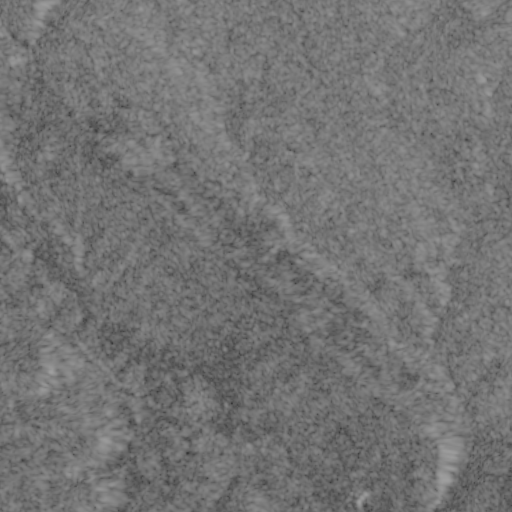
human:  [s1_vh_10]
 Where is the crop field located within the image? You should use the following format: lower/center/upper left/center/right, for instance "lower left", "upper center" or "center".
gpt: The crop field is located in the lower left of the image.
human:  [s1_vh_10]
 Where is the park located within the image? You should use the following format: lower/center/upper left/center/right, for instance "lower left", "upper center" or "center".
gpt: The park is located in the lower left of the image.
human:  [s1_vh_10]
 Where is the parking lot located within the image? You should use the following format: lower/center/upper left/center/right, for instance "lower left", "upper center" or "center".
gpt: The parking lot is located in the lower left of the image.
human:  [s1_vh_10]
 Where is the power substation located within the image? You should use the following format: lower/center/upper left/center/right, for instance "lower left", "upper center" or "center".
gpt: The power substation is located in the upper left of the image.
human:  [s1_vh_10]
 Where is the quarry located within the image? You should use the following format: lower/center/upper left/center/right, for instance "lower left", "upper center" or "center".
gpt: The quarry is located in the lower right of the image.
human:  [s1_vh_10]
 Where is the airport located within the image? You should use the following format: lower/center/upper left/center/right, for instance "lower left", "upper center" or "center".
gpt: There is no airport in the image.

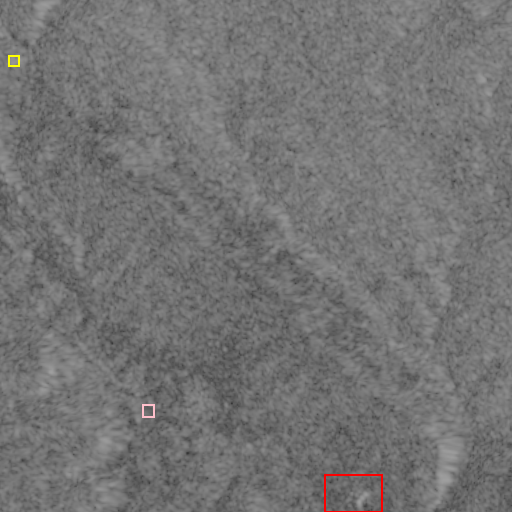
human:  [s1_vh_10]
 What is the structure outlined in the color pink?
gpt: The structure outlined in pink is a crop field.
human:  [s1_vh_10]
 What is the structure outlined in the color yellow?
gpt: The structure outlined in yellow is a power substation.
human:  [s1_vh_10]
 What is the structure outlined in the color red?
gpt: The structure outlined in red is a quarry.
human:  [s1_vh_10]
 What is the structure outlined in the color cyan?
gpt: There is no cyan outline.